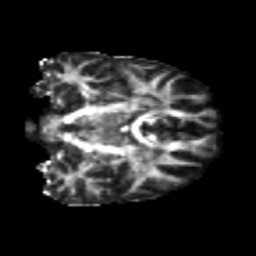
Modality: FA
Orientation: coronal
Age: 24
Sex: male
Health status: healthy
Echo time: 0.074 s